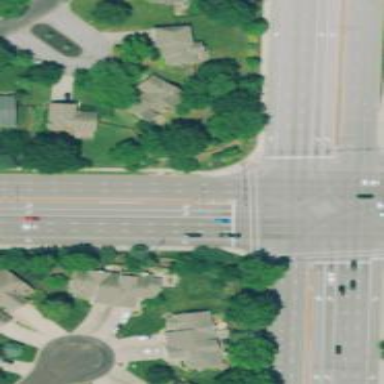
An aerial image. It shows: Asphalt footway with lined crossing markings.